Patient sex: M
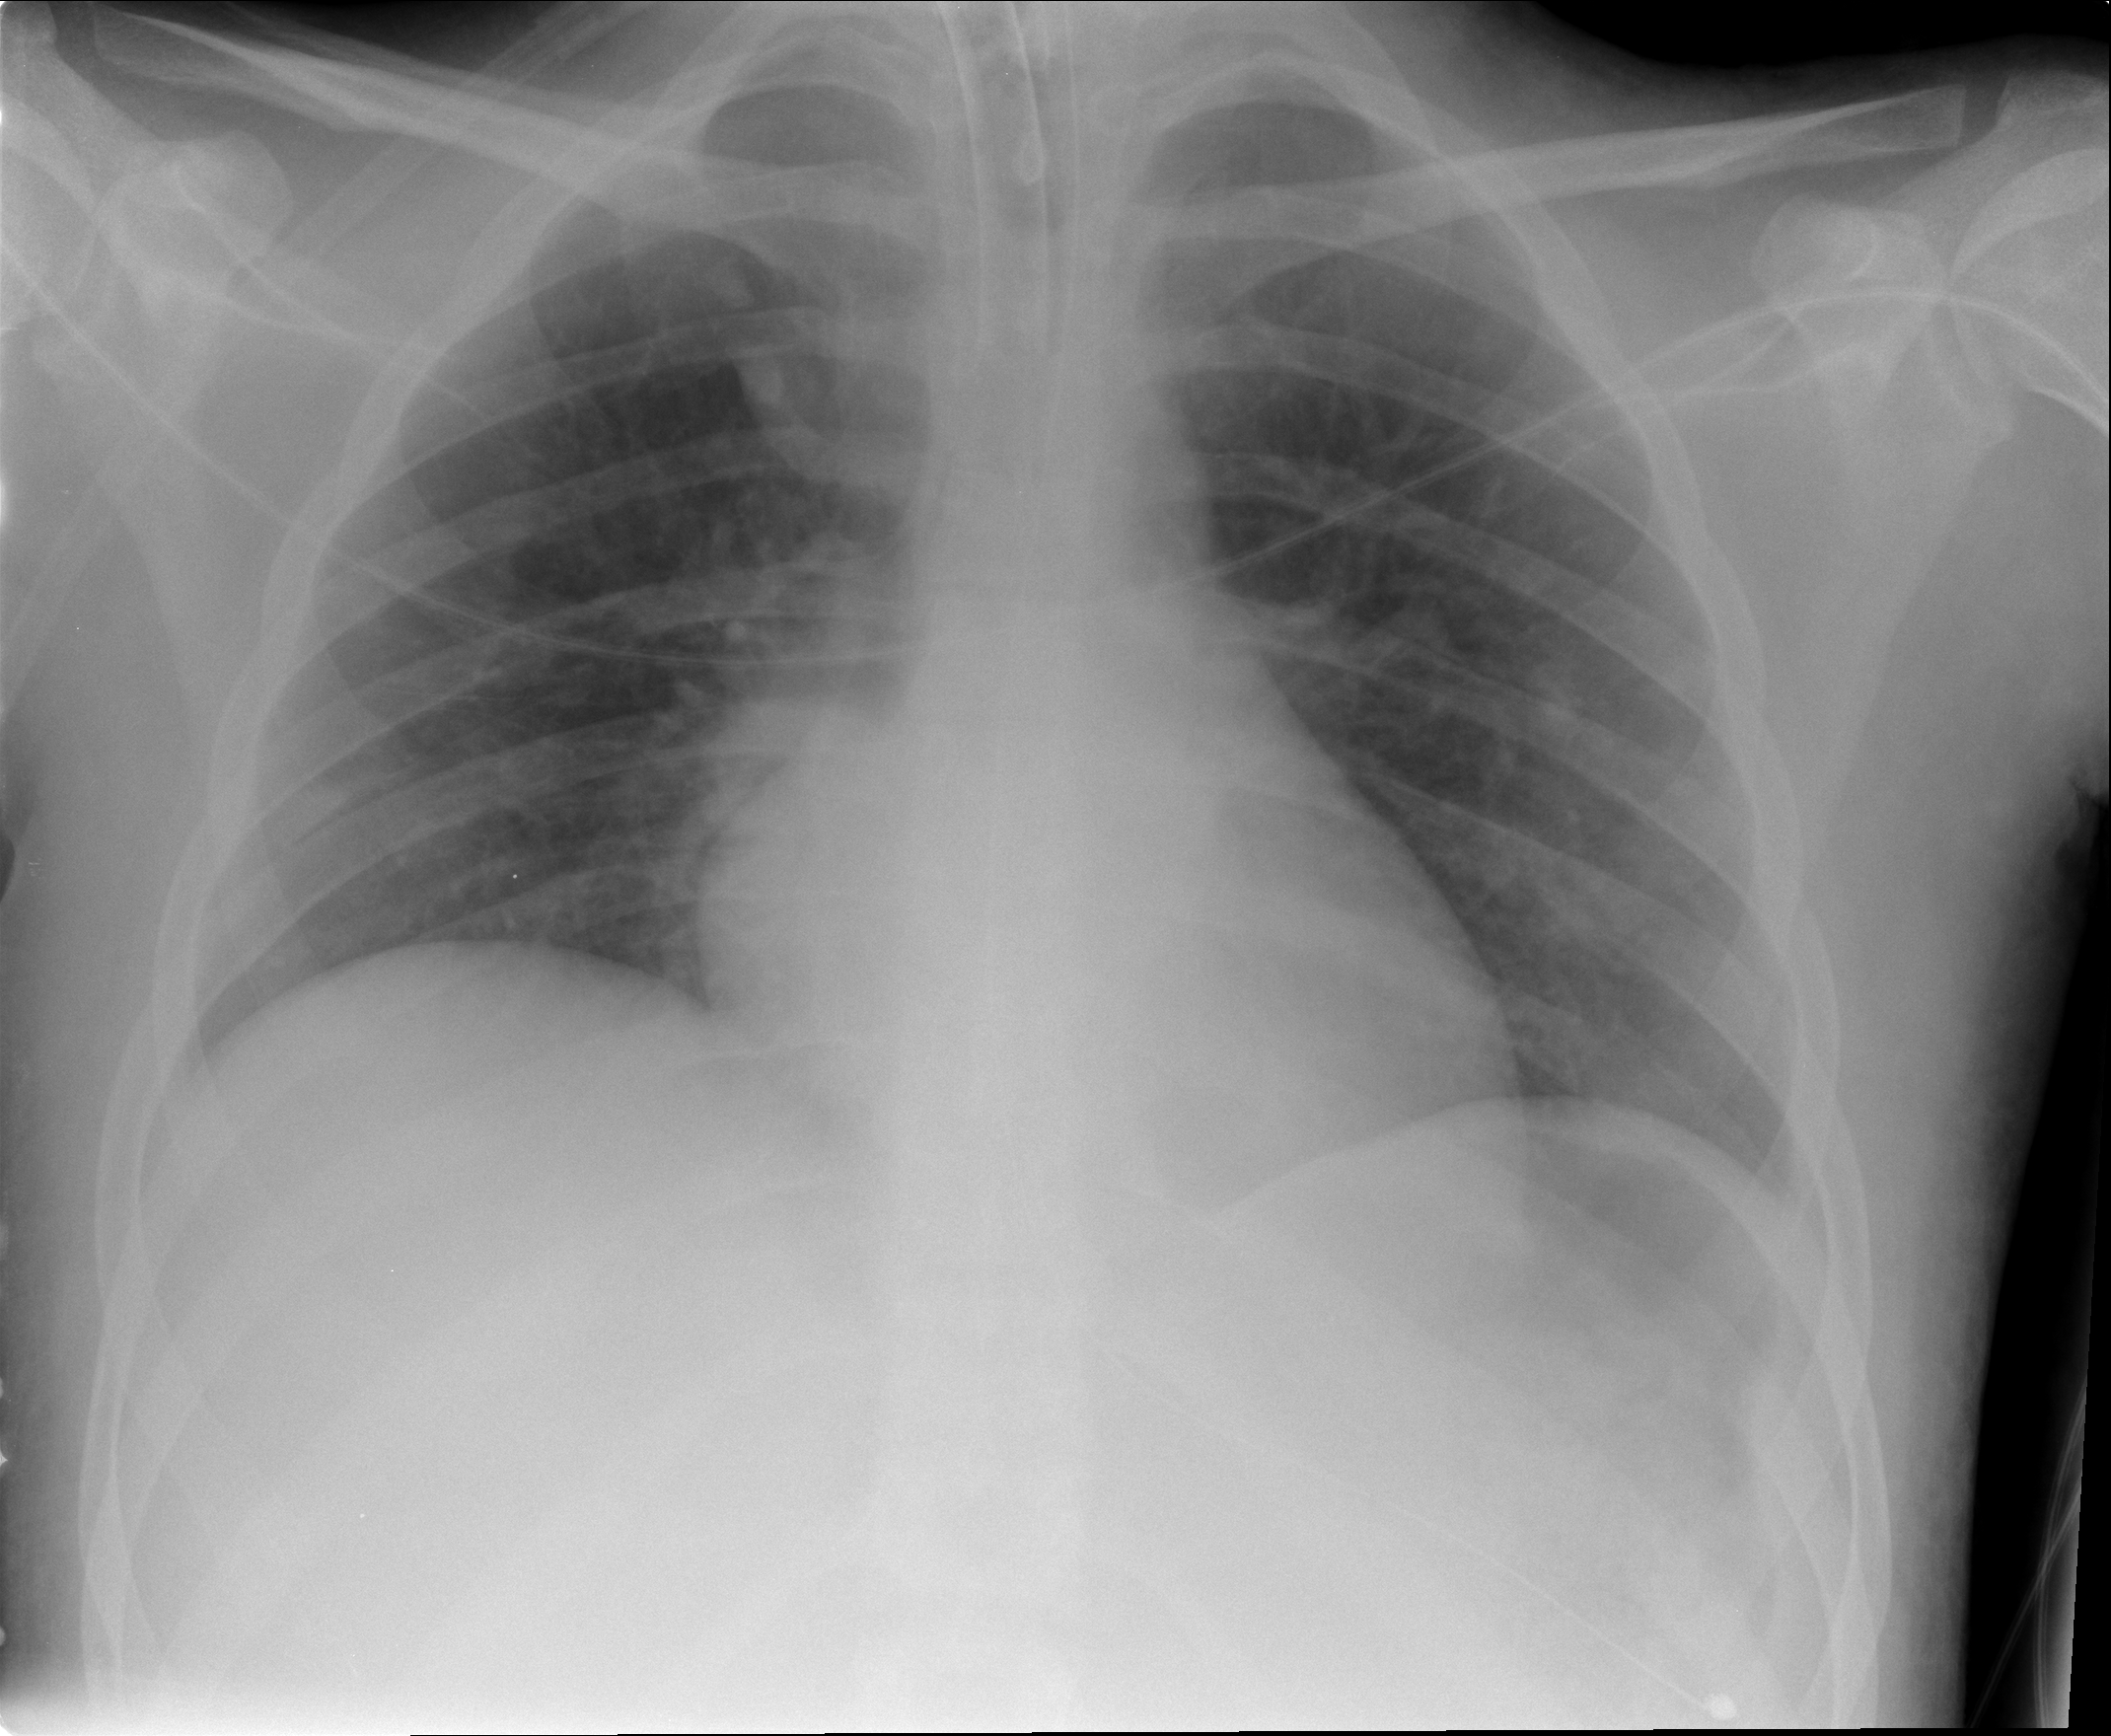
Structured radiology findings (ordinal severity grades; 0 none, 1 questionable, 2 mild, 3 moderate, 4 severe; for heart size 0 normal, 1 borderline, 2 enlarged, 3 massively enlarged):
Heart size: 0
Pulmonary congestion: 2
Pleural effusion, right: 0
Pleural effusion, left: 0
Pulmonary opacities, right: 2
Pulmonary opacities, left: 2
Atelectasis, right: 0
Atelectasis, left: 0